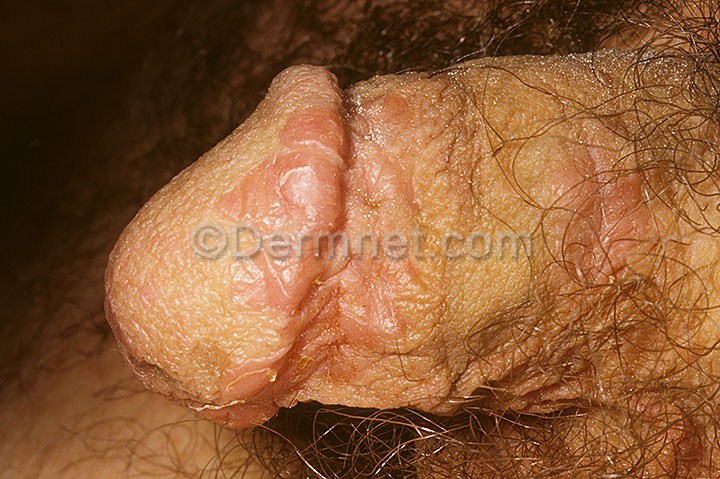
Disease: Psoriasis pictures Lichen Planus and related diseases